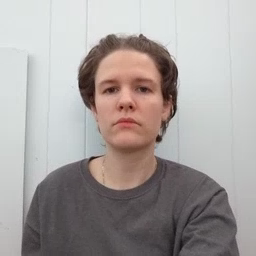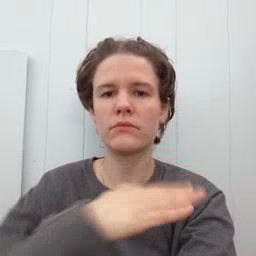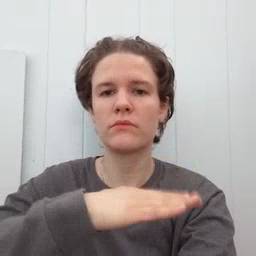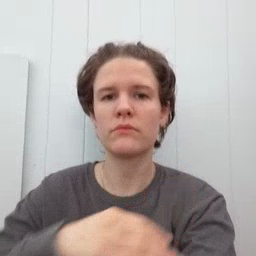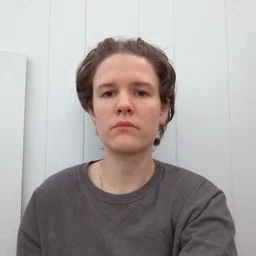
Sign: table